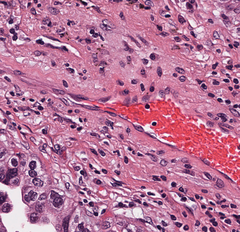
Tumor epithelial tissue: yes
Tumor-associated stroma tissue: yes
Normal tissue: no